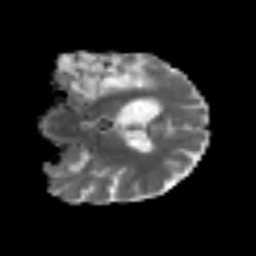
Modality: MD
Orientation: coronal
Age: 80
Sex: male
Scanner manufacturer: siemens
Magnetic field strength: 3 T
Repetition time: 6.1 s
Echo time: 0.101 s